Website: apple
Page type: payment
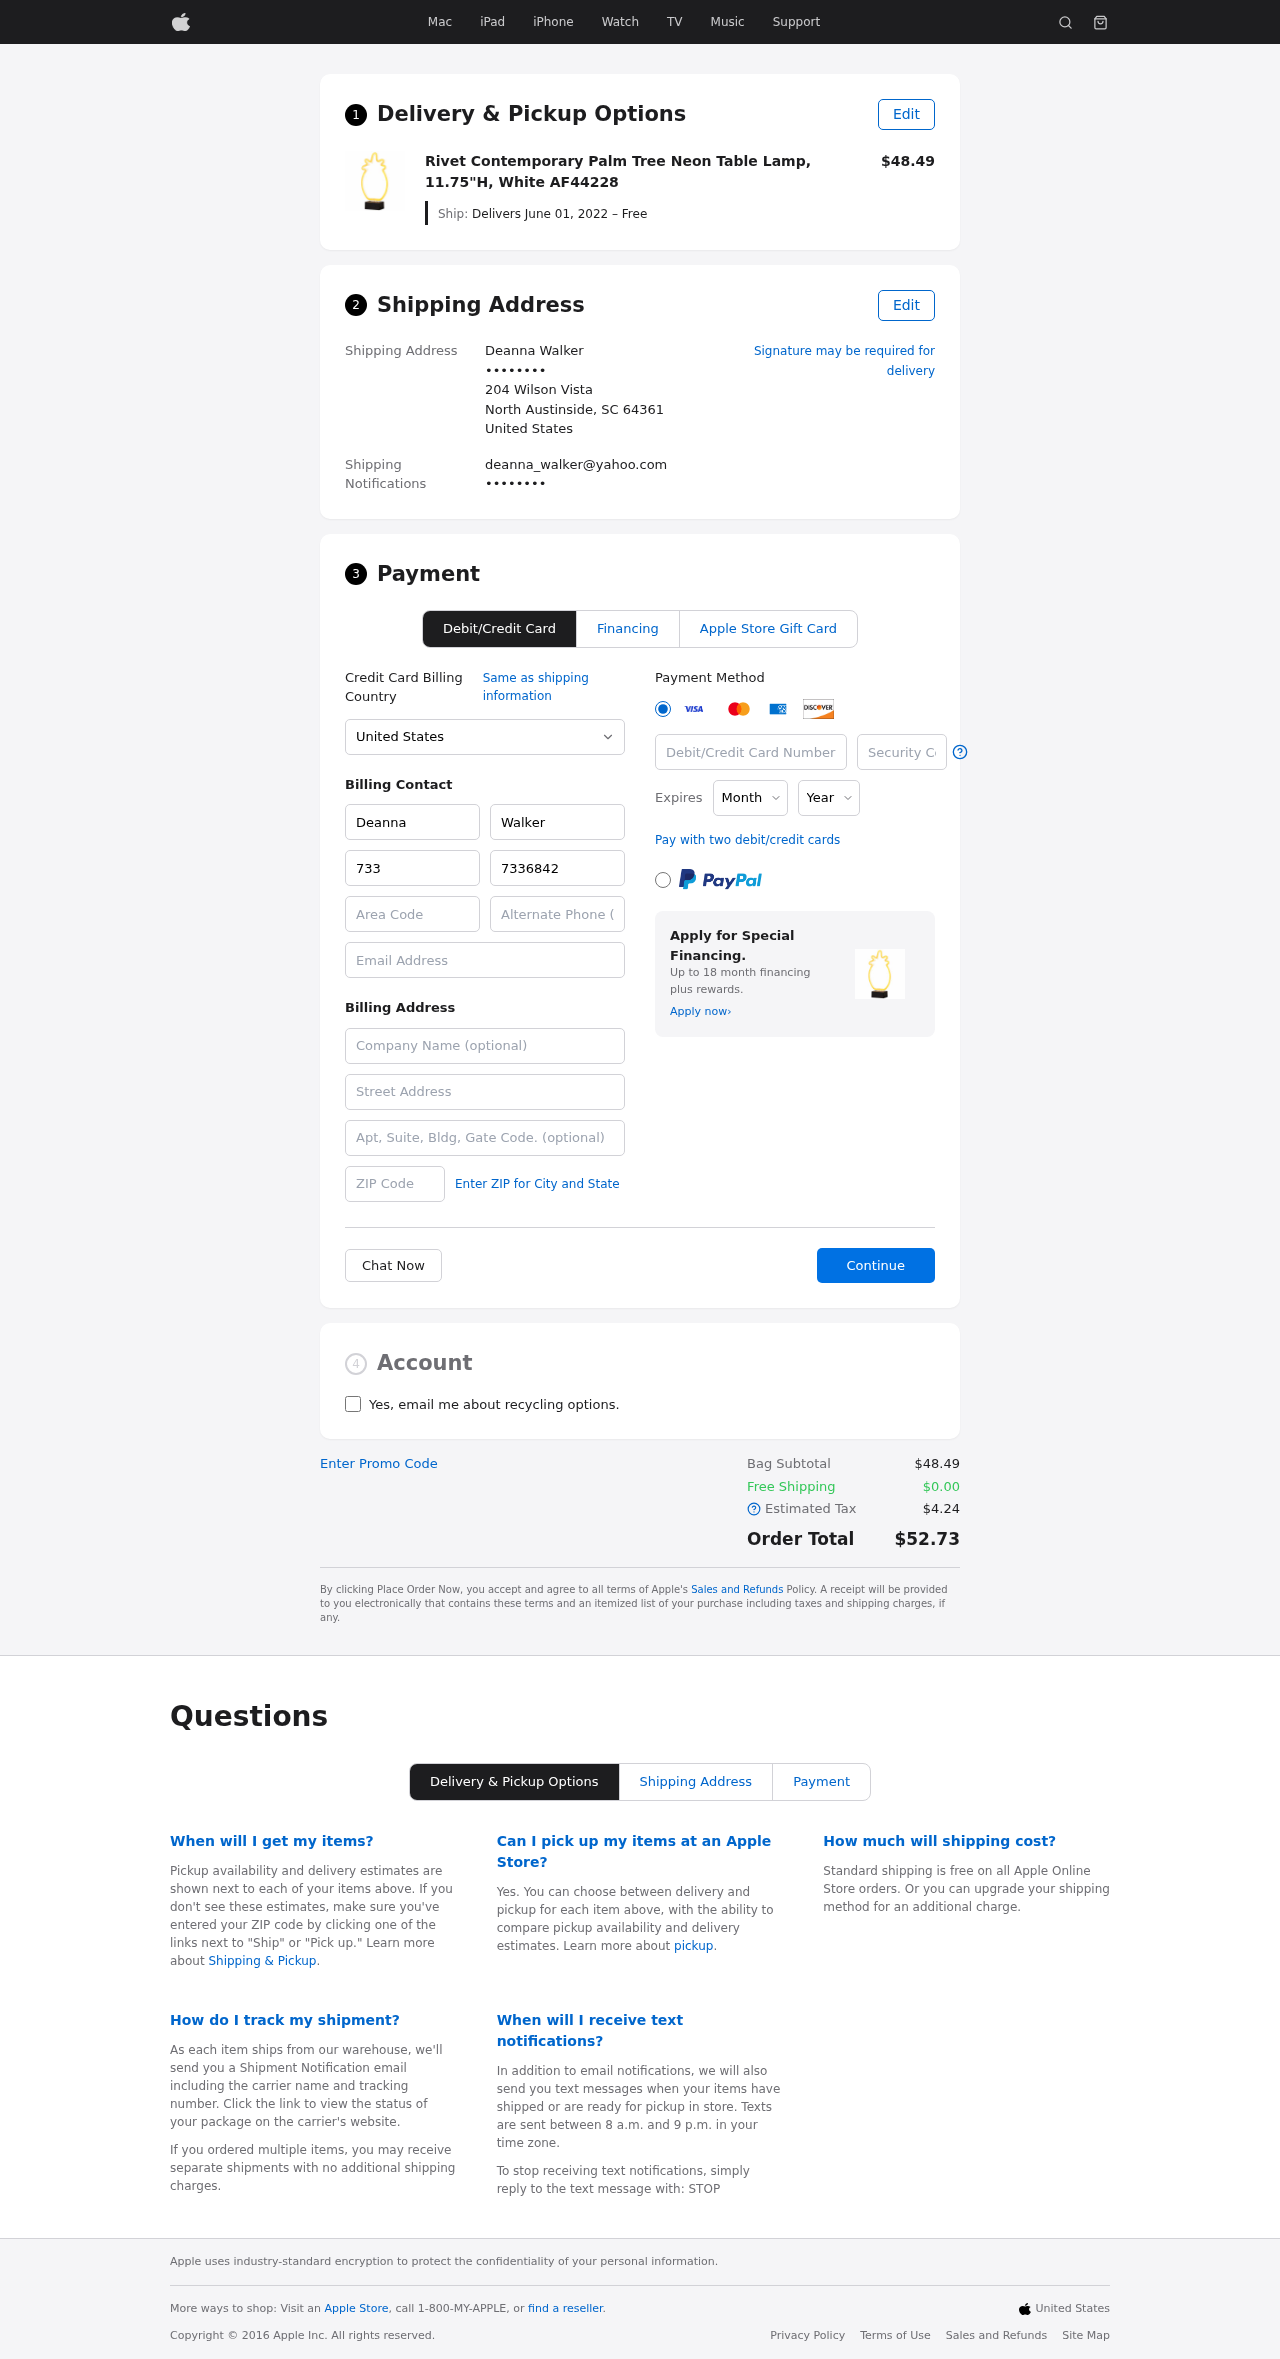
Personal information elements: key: PII_CARD_CVV
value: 708
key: PII_CARD_EXPIRY_MONTH
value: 06
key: PII_CARD_EXPIRY_YEAR
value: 26
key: PII_CARD_NUMBER
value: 6507 1658 5142 1780
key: PII_CITY_STATE_ZIP
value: North Austinside, SC 64361
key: PII_COMPANY
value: Barton LLC
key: PII_COUNTRY
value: United States
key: PII_EMAIL
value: deanna_walker@yahoo.com
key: PII_EMAIL2
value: deanna_walker@yahoo.com
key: PII_FIRSTNAME
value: Deanna
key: PII_FULLNAME
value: Deanna Walker
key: PII_LASTNAME
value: Walker
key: PII_PHONE3
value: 7336842826
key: PII_PHONE_AREA
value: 733
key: PII_POSTCODE2
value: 79102
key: PII_SECURITY_CODE
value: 25VM
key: PII_STREET
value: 204 Wilson Vista
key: PII_STREET2
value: Apt. 197
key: PII_PHONE
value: ••••••••
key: PII_PHONE2
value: ••••••••
Product elements: key: PRODUCT1_NAME
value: Rivet Contemporary Palm Tree Neon Table Lamp, 11.75"H, White AF44228
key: PRODUCT1_PRICE
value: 48.49
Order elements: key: ORDER_DELIVERY_DATE
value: Delivers June 01, 2022 – Free
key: ORDER_SUBTOTAL
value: $48.49
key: ORDER_SHIPPING_COST
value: $0.00
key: ORDER_TAX
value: $4.24
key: ORDER_TOTAL
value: $52.73